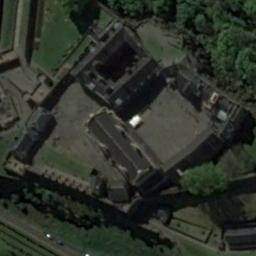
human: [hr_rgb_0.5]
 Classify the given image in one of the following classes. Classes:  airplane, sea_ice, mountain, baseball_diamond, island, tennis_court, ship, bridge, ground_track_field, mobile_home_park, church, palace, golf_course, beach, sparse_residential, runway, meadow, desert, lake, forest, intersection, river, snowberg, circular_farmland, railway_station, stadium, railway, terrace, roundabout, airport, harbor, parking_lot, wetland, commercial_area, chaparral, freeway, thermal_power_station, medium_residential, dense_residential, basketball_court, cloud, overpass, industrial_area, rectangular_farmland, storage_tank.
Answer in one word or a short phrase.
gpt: palace